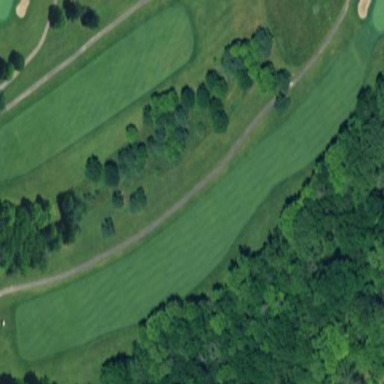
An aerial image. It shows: Grassy area serving as fairway for golf.